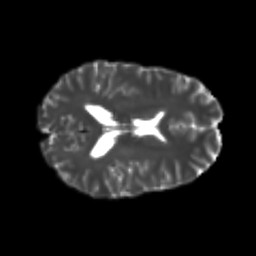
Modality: T2w
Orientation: axial
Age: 20
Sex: female
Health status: healthy
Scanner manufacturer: philips
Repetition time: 7.391 s
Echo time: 0.08599 s